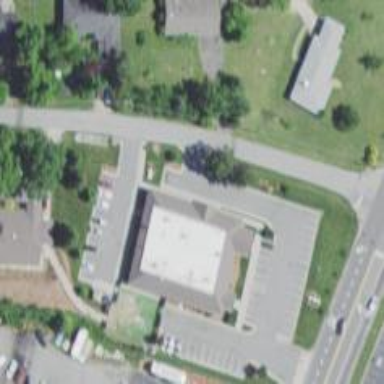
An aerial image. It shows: Veterinary facility.